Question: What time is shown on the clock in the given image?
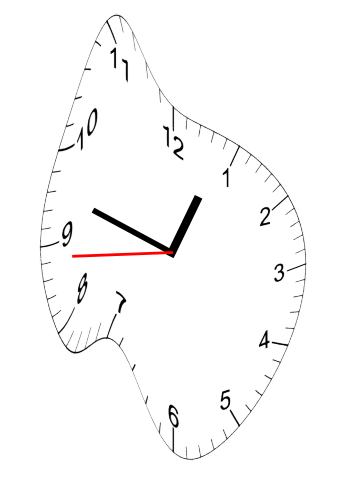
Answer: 12:47:44